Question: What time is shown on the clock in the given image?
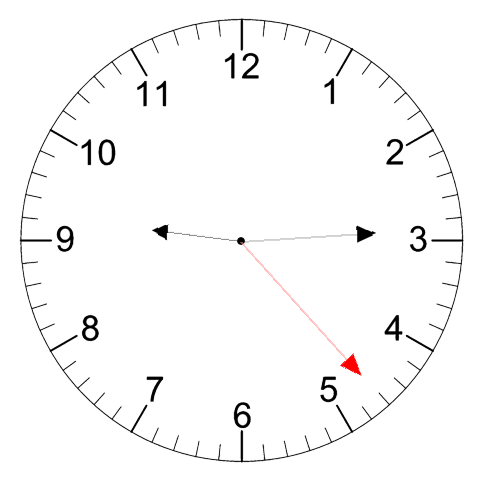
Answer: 09:14:23